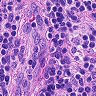
Metastatic tissue present: no